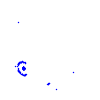
Particle: kaon